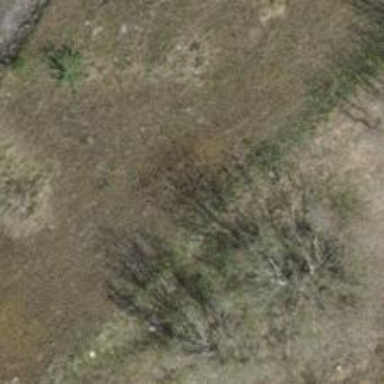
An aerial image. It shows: Abandoned railway.